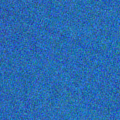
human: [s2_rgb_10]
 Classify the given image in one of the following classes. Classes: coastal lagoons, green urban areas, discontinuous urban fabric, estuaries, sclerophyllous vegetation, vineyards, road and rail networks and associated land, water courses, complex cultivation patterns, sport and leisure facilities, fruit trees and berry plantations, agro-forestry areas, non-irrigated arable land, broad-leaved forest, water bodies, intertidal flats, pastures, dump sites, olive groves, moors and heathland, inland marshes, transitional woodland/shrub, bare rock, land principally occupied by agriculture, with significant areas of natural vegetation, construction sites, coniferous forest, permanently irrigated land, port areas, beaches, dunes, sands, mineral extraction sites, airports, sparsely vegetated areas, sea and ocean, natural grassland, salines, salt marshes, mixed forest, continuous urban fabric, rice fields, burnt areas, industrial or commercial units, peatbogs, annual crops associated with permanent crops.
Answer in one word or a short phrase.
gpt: sea and ocean